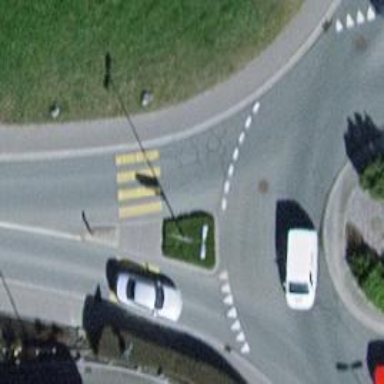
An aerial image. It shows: Uncontrolled zebra crossing on the road.